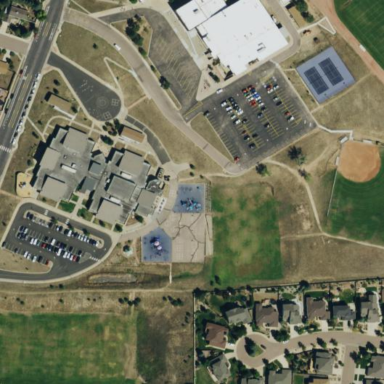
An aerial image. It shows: School.